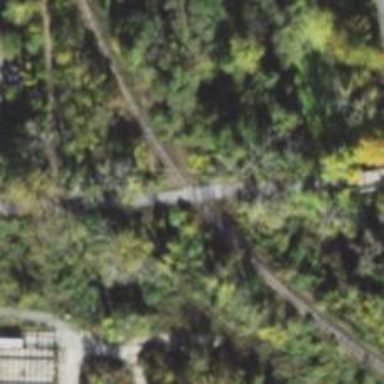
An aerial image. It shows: Level crossing along the railway.